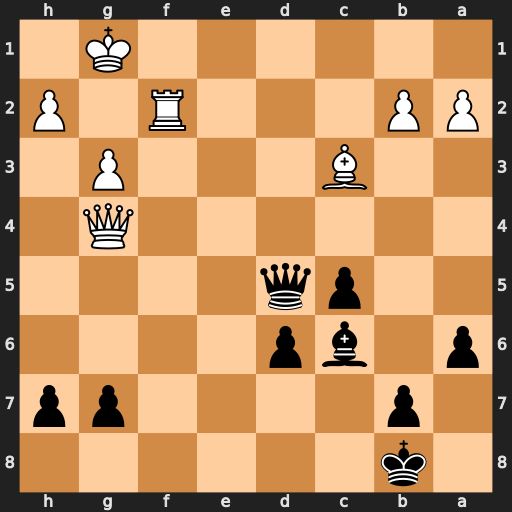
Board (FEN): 1k6/1p4pp/p1bp4/2pq4/6Q1/2B3P1/PP3R1P/6K1
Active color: b
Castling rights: -
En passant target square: -
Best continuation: Qh1#